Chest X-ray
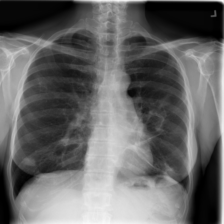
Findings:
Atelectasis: positive
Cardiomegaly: negative
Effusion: negative
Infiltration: negative
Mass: negative
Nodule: negative
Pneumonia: negative
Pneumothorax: negative
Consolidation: negative
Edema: negative
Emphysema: negative
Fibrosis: negative
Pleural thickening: negative
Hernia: negative